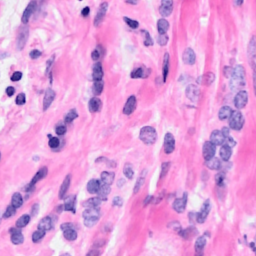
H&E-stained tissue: Breast